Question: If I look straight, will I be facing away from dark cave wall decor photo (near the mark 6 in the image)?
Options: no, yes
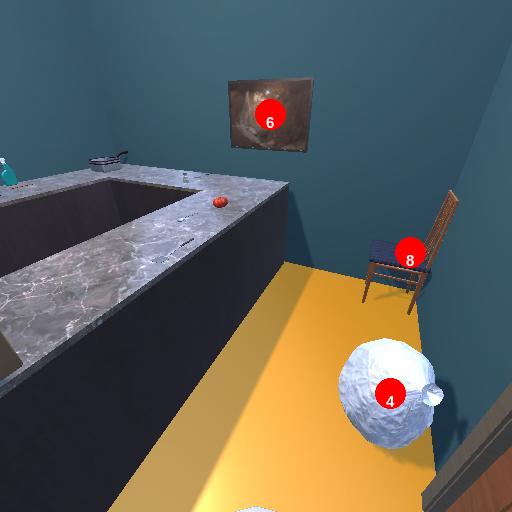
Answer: no